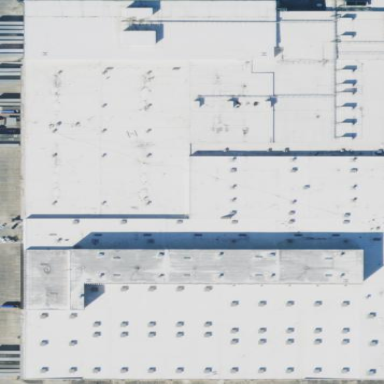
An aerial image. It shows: Warehouse building.